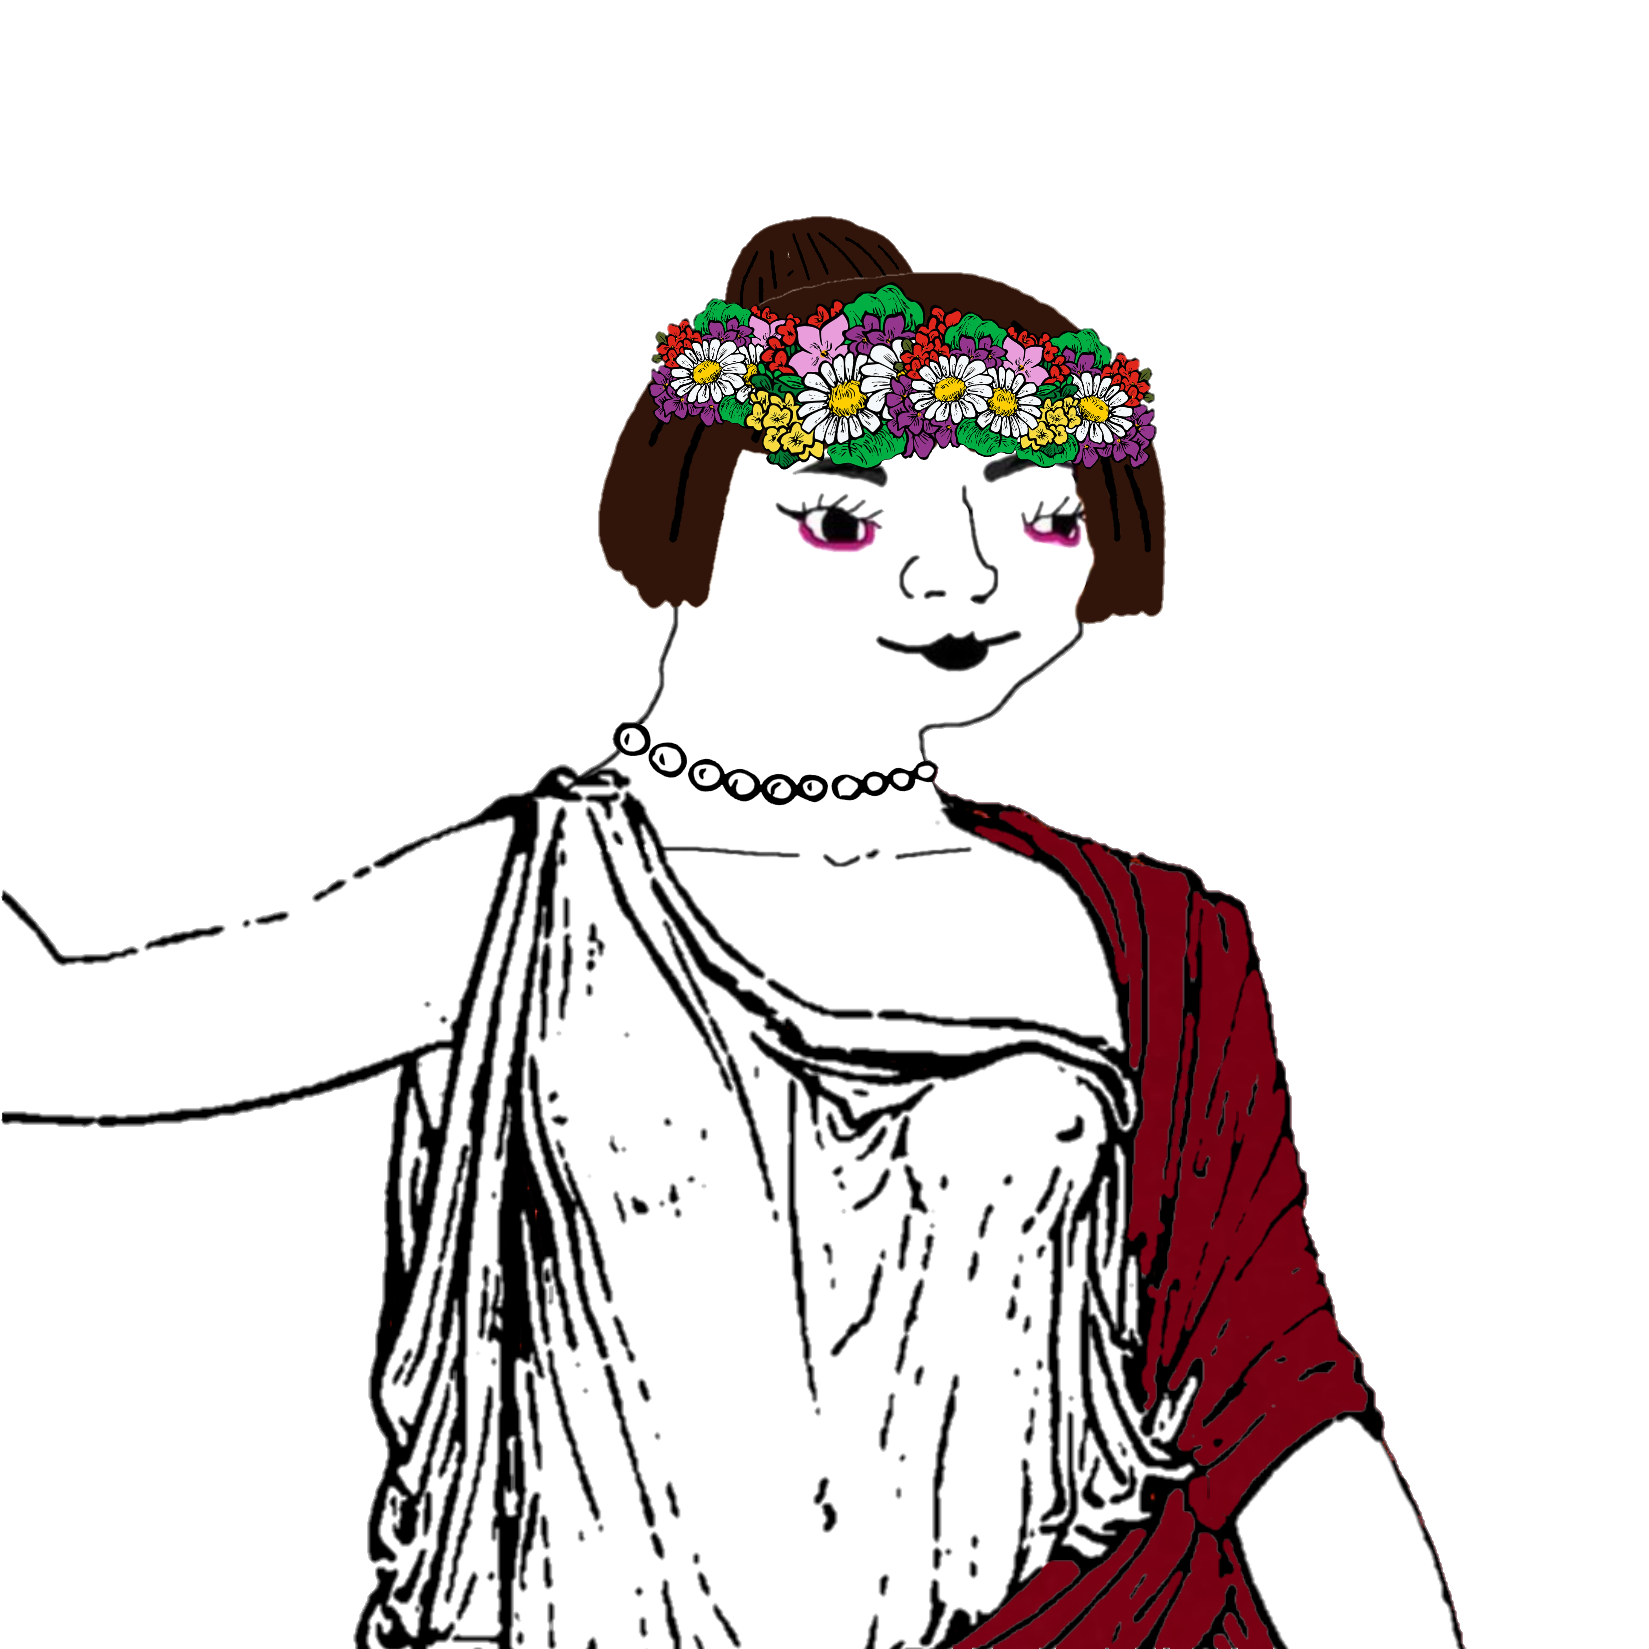
Label: 5_Arthoe